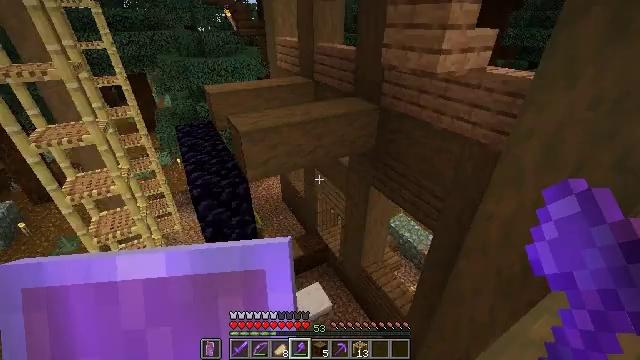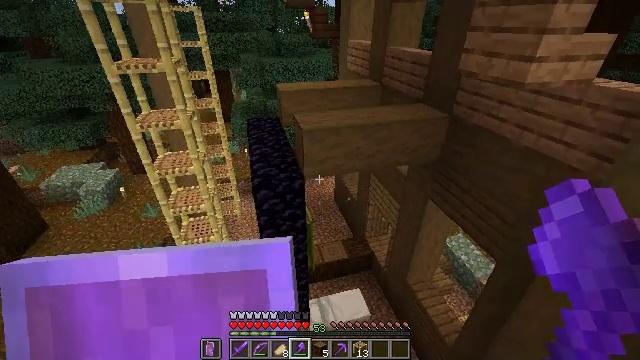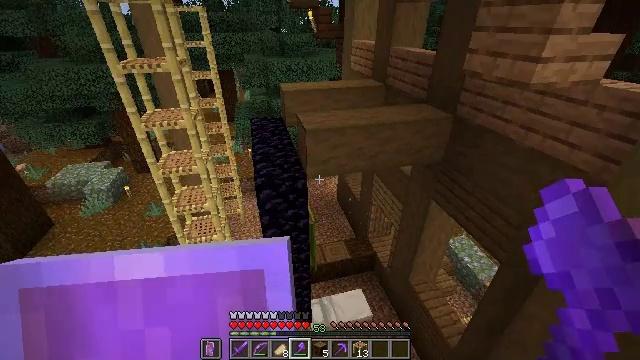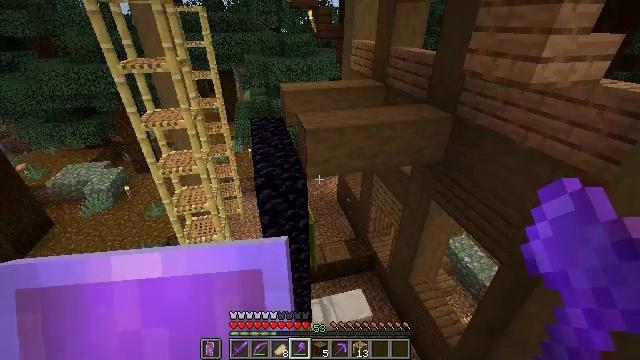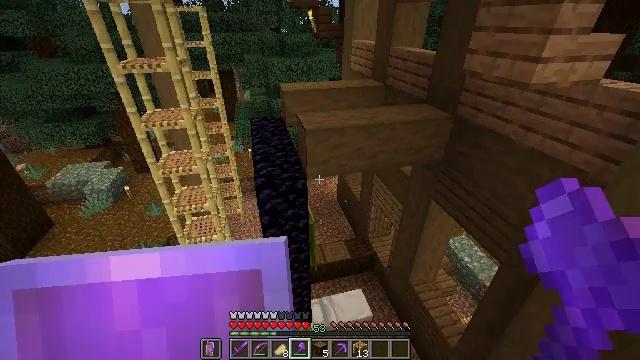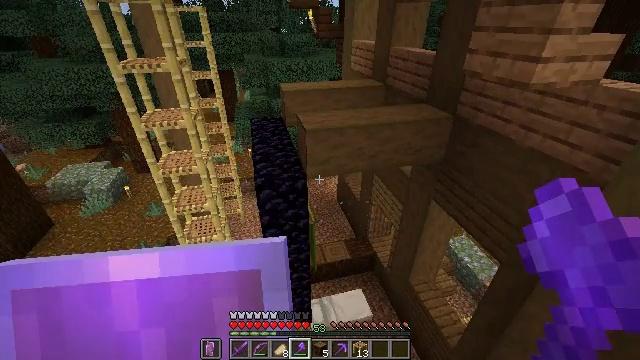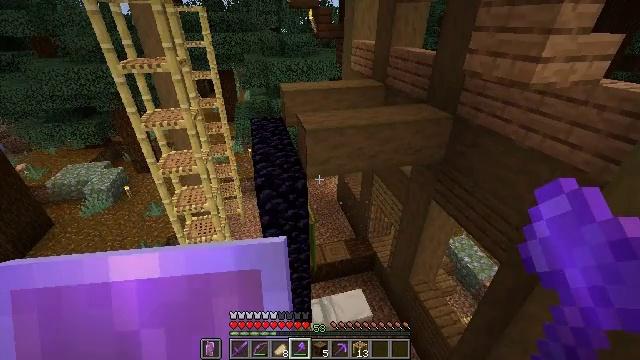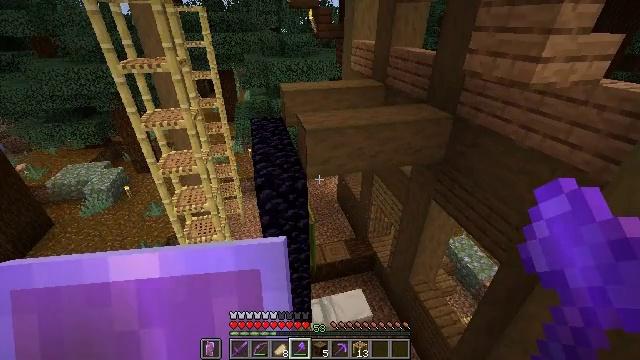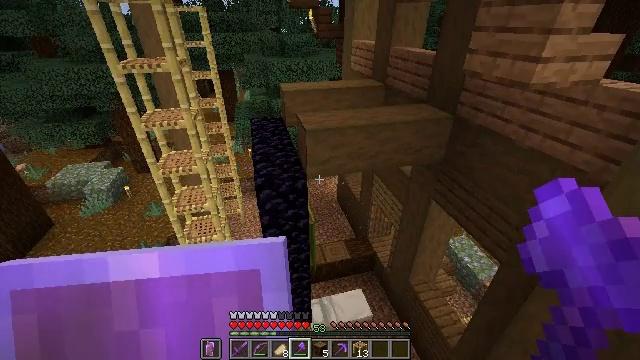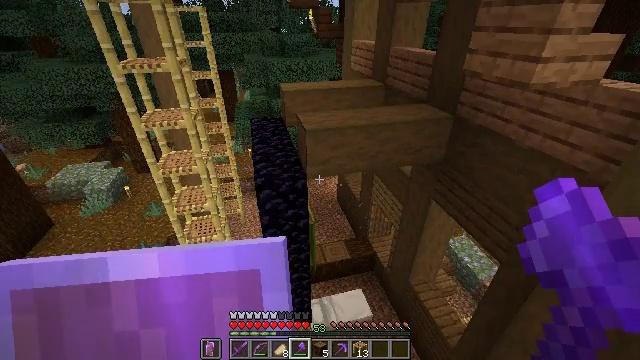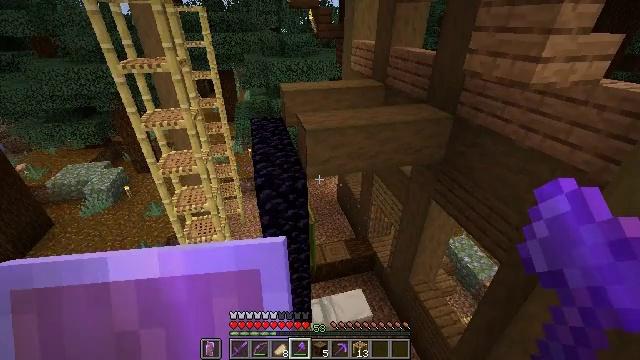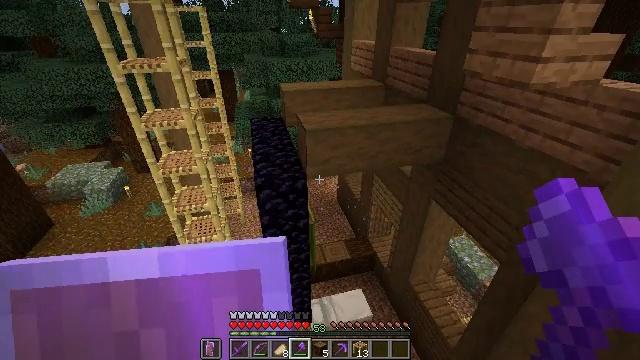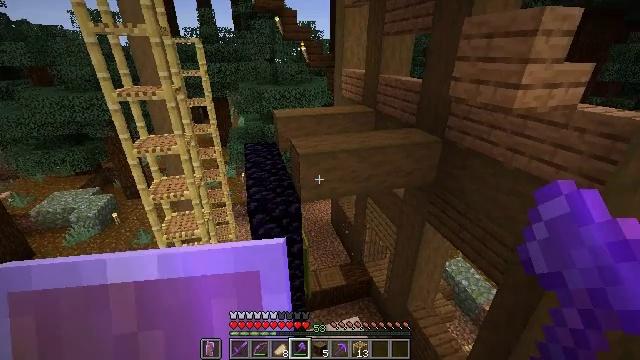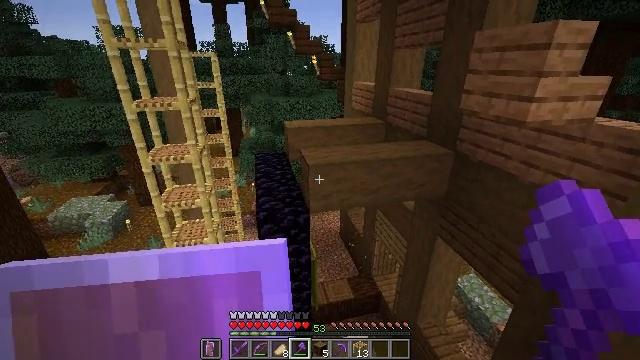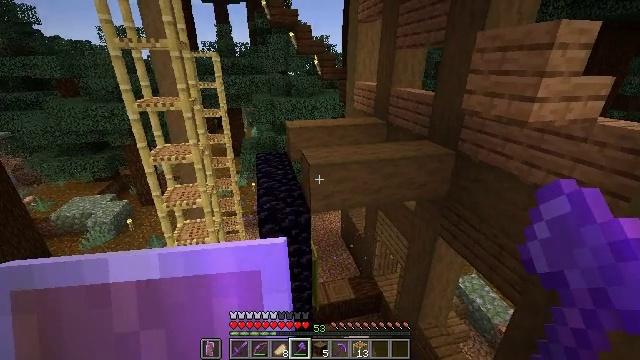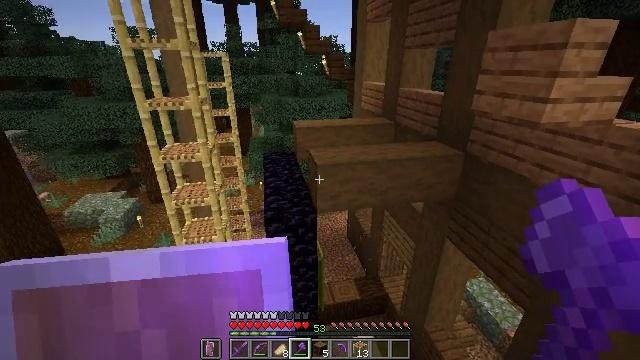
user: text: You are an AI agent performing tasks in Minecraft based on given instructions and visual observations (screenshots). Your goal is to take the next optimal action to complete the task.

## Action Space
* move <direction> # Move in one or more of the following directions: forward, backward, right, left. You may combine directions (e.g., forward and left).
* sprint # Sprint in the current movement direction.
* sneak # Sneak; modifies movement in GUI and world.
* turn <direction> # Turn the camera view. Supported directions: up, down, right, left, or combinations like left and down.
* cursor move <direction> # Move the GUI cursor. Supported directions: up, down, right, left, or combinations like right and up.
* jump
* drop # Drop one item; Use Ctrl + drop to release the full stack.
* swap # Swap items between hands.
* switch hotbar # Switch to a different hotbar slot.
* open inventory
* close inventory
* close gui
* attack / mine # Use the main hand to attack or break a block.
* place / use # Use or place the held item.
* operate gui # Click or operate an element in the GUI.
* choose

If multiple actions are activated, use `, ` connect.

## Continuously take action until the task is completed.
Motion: motion action
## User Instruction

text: Dismantle the scaffolding.
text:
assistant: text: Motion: turn left
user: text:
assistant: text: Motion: no_op
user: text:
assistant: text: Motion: no_op
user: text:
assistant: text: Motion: no_op
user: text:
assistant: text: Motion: no_op
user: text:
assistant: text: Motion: no_op
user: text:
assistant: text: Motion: no_op
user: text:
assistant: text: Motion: no_op
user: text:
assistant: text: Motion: no_op
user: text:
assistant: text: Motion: no_op
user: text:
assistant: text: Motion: no_op
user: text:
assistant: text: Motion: turn right and up
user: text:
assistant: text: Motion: turn left and up
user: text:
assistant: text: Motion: no_op
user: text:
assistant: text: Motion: turn left
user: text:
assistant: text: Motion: no_op
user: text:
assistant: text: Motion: no_op
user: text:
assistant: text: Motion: no_op
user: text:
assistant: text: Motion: no_op
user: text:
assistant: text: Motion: no_op
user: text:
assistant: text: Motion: no_op
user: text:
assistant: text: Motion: no_op
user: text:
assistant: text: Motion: no_op
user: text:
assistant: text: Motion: no_op
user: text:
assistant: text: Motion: no_op
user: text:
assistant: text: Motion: turn right and up
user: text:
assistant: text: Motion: turn right and up
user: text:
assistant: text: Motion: turn right and up
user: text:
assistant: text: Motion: no_op
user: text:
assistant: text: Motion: no_op